Question: I am trying to calculate the occurrences of an Item in a list using LINQ,
I have the following schema -
User (All Entries Provided), Count (To be Calculated)
The count should be like -

I cannot think of an elegant solution to this.
Is it even possible only using LINQ? If not, how can we achieve this using LINQ with some C# Code.
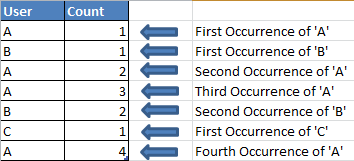
Answer: You can do that with a combination of loop and <URL>, Something like:
'''
for (int i = 0; i < list.Count; i++)
{
//Get count of current element to before:
int count = list.Take(i+1)
.Count(r => r.UserName == list[i].UserName);
list[i].Count = count;
}
'''
Where your 'list' is defined as:
'''
List<User> list = new List<User>
{
new User{UserName = "A"},
new User{UserName = "B"},
new User{UserName = "A"},
new User{UserName = "A"},
new User{UserName = "B"},
new User{UserName = "A"},
new User{UserName = "C"},
new User{UserName = "A"},
};
'''
and 'User' class as:
'''
public class User
{
public string UserName { get; set; }
public int Count { get; set; }
}
'''
Later you can print the output like:
'''
foreach (var item in list)
{
Console.WriteLine("UserName: {0}, Running Total: {1}", item.UserName, item.Count);
}
'''
and you will get:
'''
UserName: A, Running Total: 1
UserName: B, Running Total: 1
UserName: A, Running Total: 2
UserName: A, Running Total: 3
UserName: B, Running Total: 2
UserName: A, Running Total: 4
UserName: C, Running Total: 1
UserName: A, Running Total: 5
'''